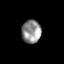
Tissue: skin
Cell type: Epithelial cells
Senescence score: 0.2715
Nuclear area (px): 444
Mean DAPI intensity: 143.536